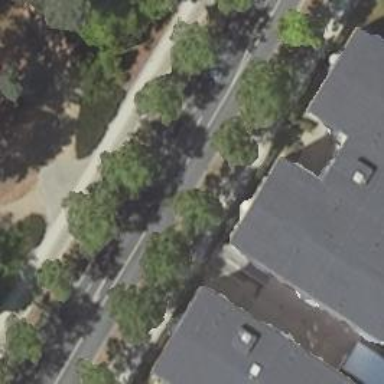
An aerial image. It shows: Beautiful avenue lined with deciduous broadleaved trees.